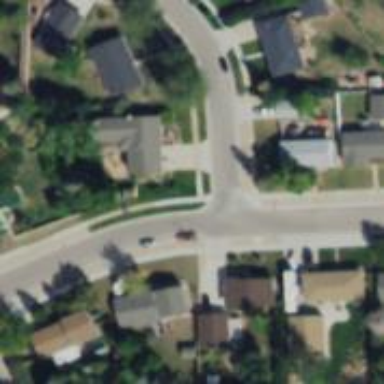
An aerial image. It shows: Unmarked crossing on footway.